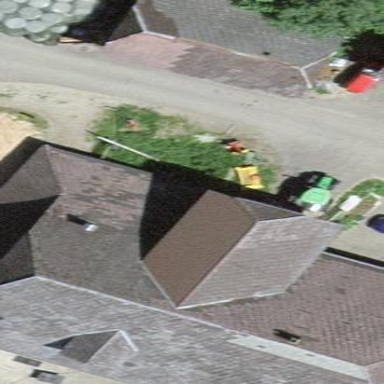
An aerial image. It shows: Farm building.